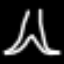
Label: The Eiffel Tower